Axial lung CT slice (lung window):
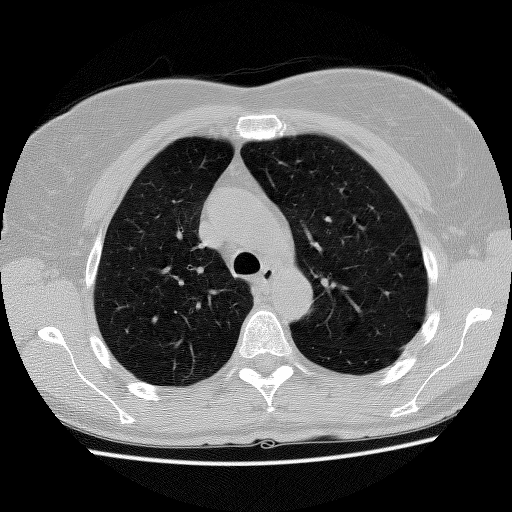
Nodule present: no